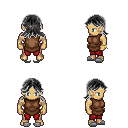
a pixel art fantasy rpg character, male body template, human, tanned skin, brown tunic, red pants, gray loose hair, bracelets, white slippers, four views (front, back, left, right), 2x2 character sprite sheet, small pixel art, hard edges, no anti-aliasing